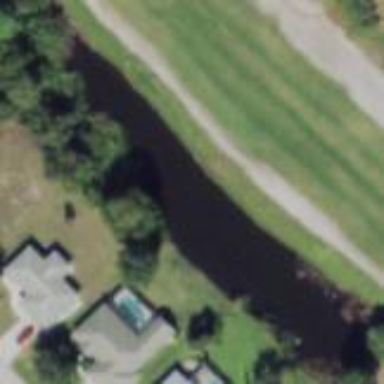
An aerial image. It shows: Water hazard in golf course. The hazard is natural water feature.